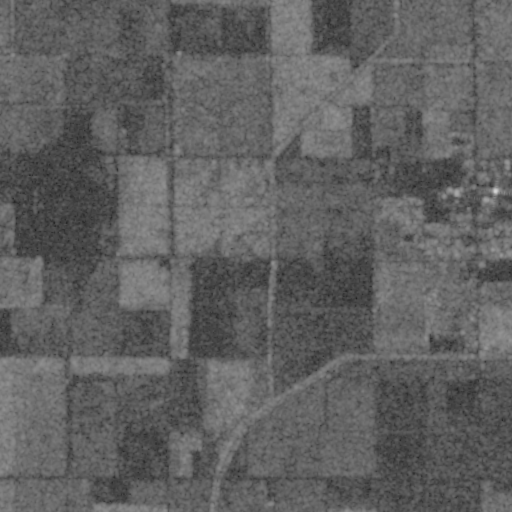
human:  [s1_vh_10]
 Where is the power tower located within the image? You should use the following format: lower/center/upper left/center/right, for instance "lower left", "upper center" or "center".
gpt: The power tower is located in the upper of the image.
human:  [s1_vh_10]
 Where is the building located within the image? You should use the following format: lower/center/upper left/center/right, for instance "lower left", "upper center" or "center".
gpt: The building is located in the center right of the image.
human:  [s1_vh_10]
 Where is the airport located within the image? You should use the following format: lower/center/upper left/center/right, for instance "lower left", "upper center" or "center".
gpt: There is no airport in the image.

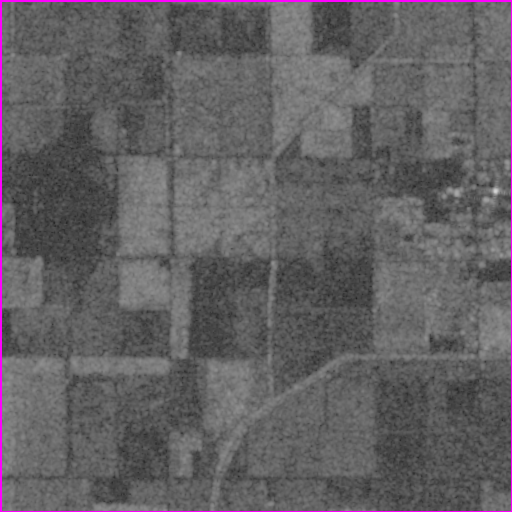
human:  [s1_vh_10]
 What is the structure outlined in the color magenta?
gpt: The structure outlined in magenta is a crop field.
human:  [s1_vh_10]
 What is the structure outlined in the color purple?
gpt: There is no purple outline.